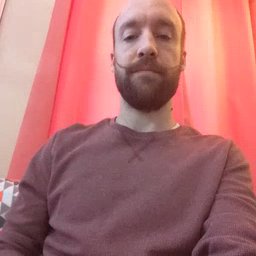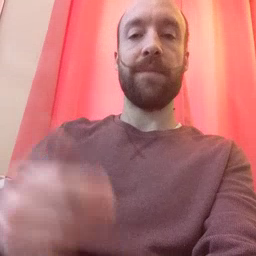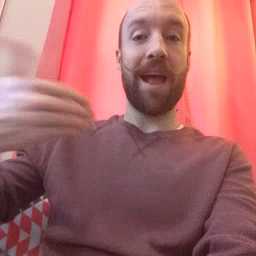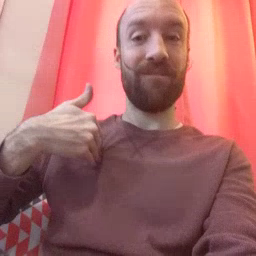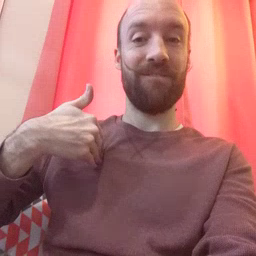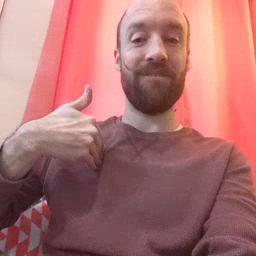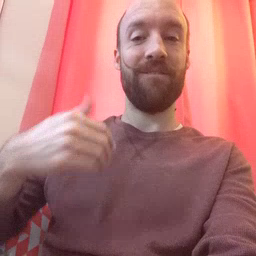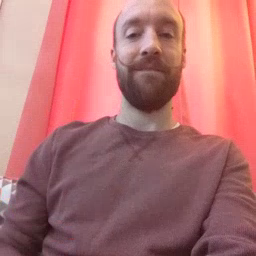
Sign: have